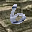
Label: 6